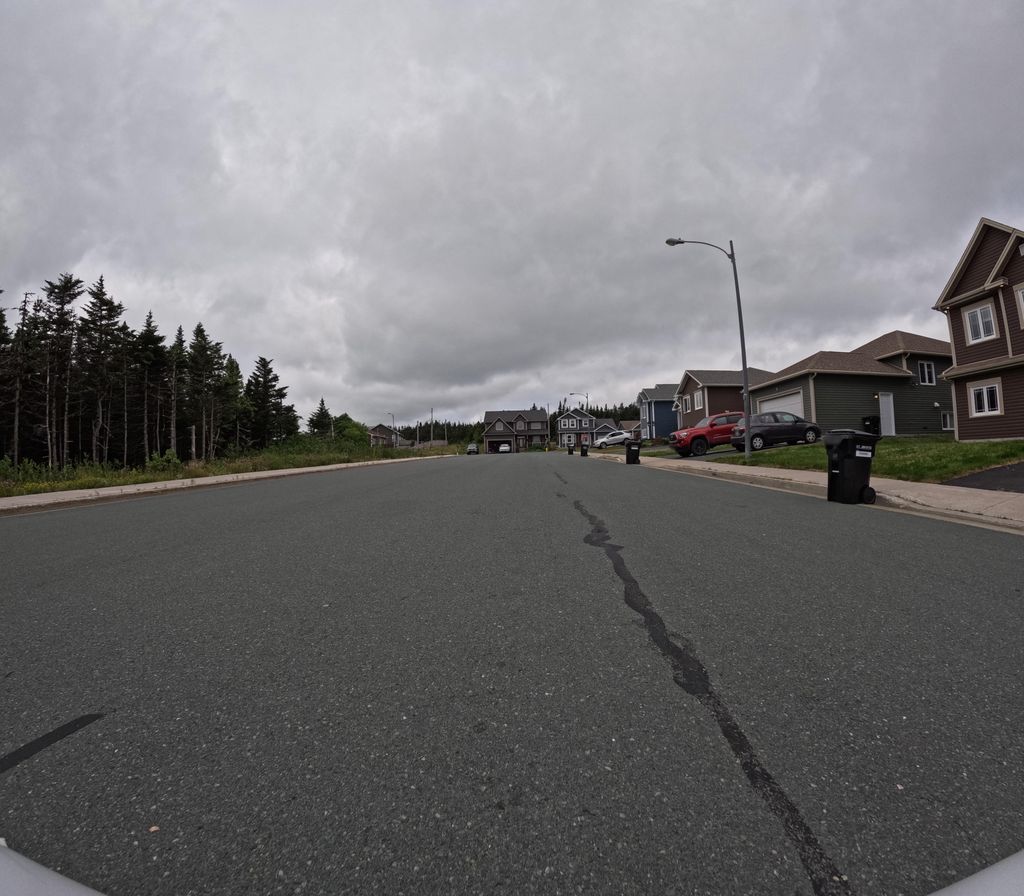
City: st_johns